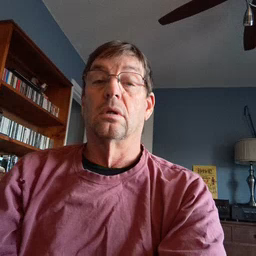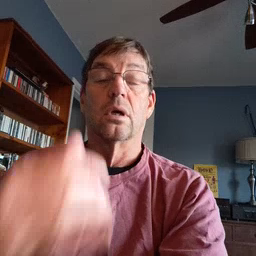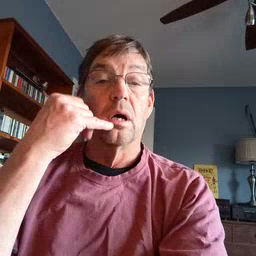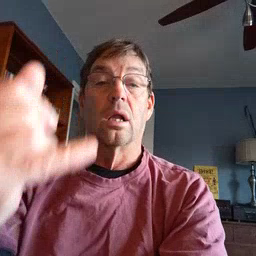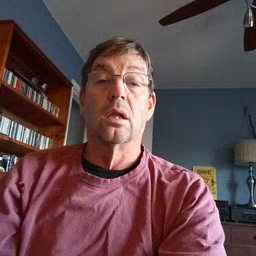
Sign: callonphone